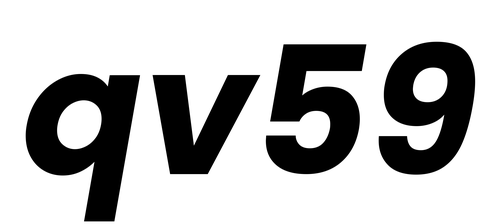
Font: Poppins-BoldItalic